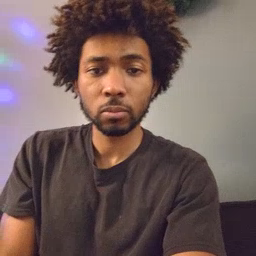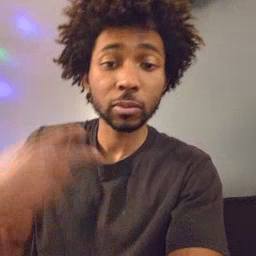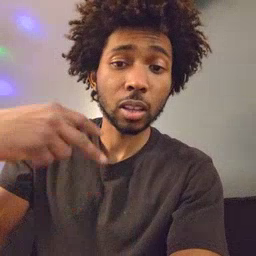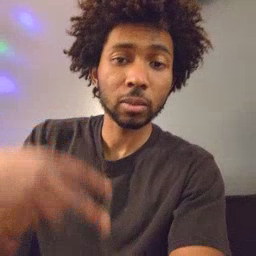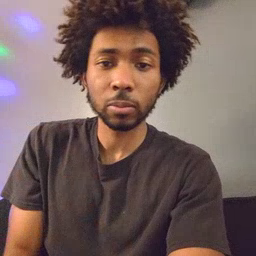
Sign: dance